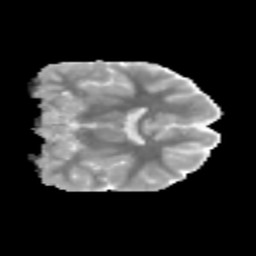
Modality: MD
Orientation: coronal
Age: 11
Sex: female
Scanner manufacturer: siemens
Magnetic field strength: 3 T
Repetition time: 3.8 s
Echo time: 0.07 s